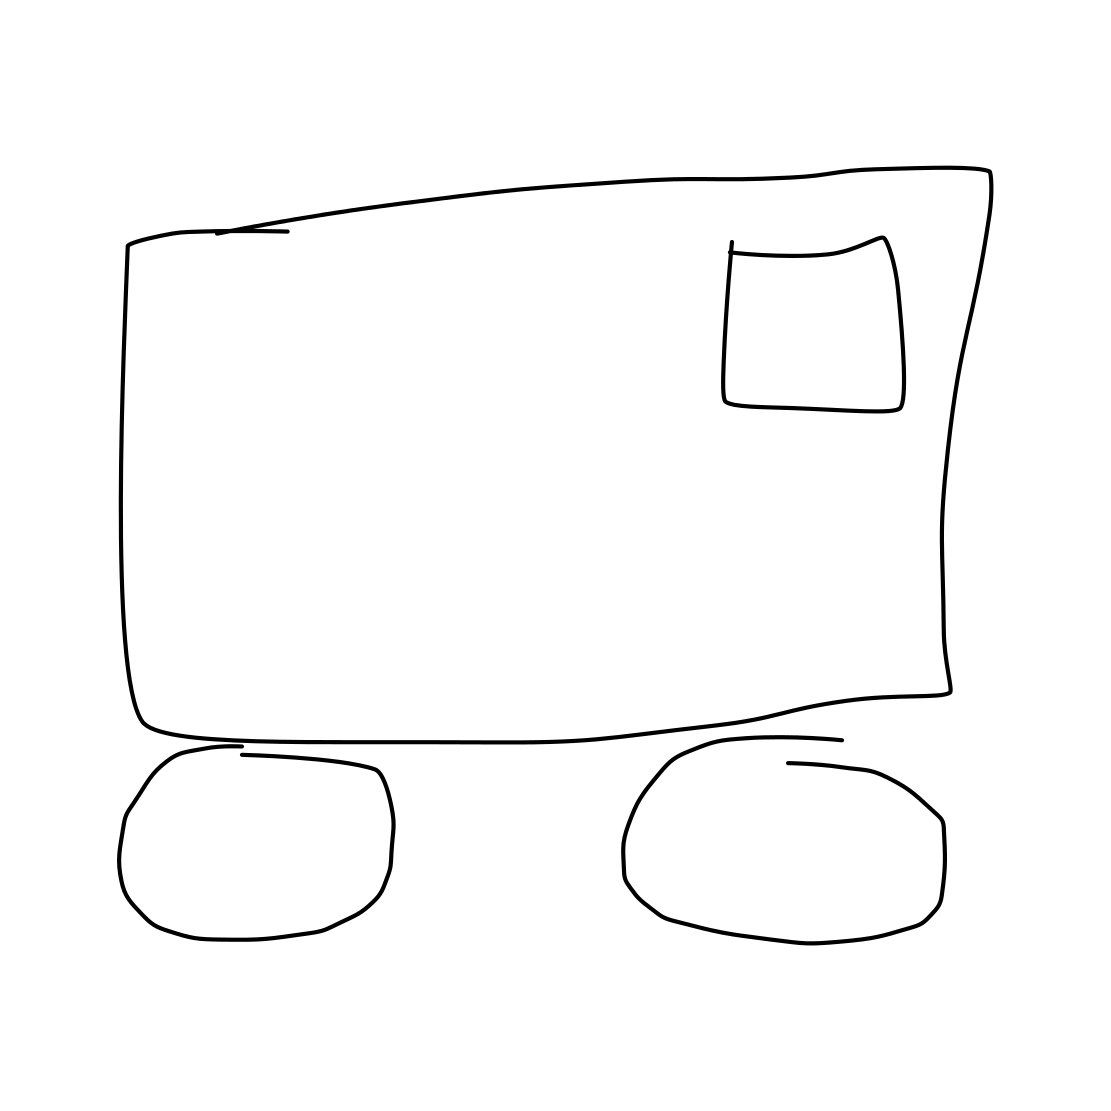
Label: van